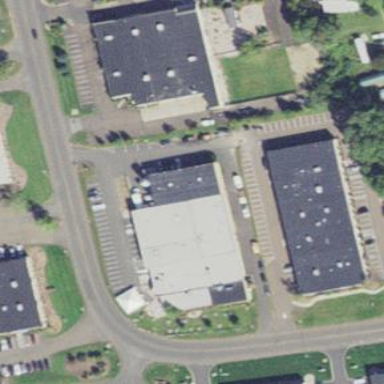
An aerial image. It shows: Building.